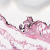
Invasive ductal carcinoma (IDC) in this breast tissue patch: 0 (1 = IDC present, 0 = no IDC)